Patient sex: F
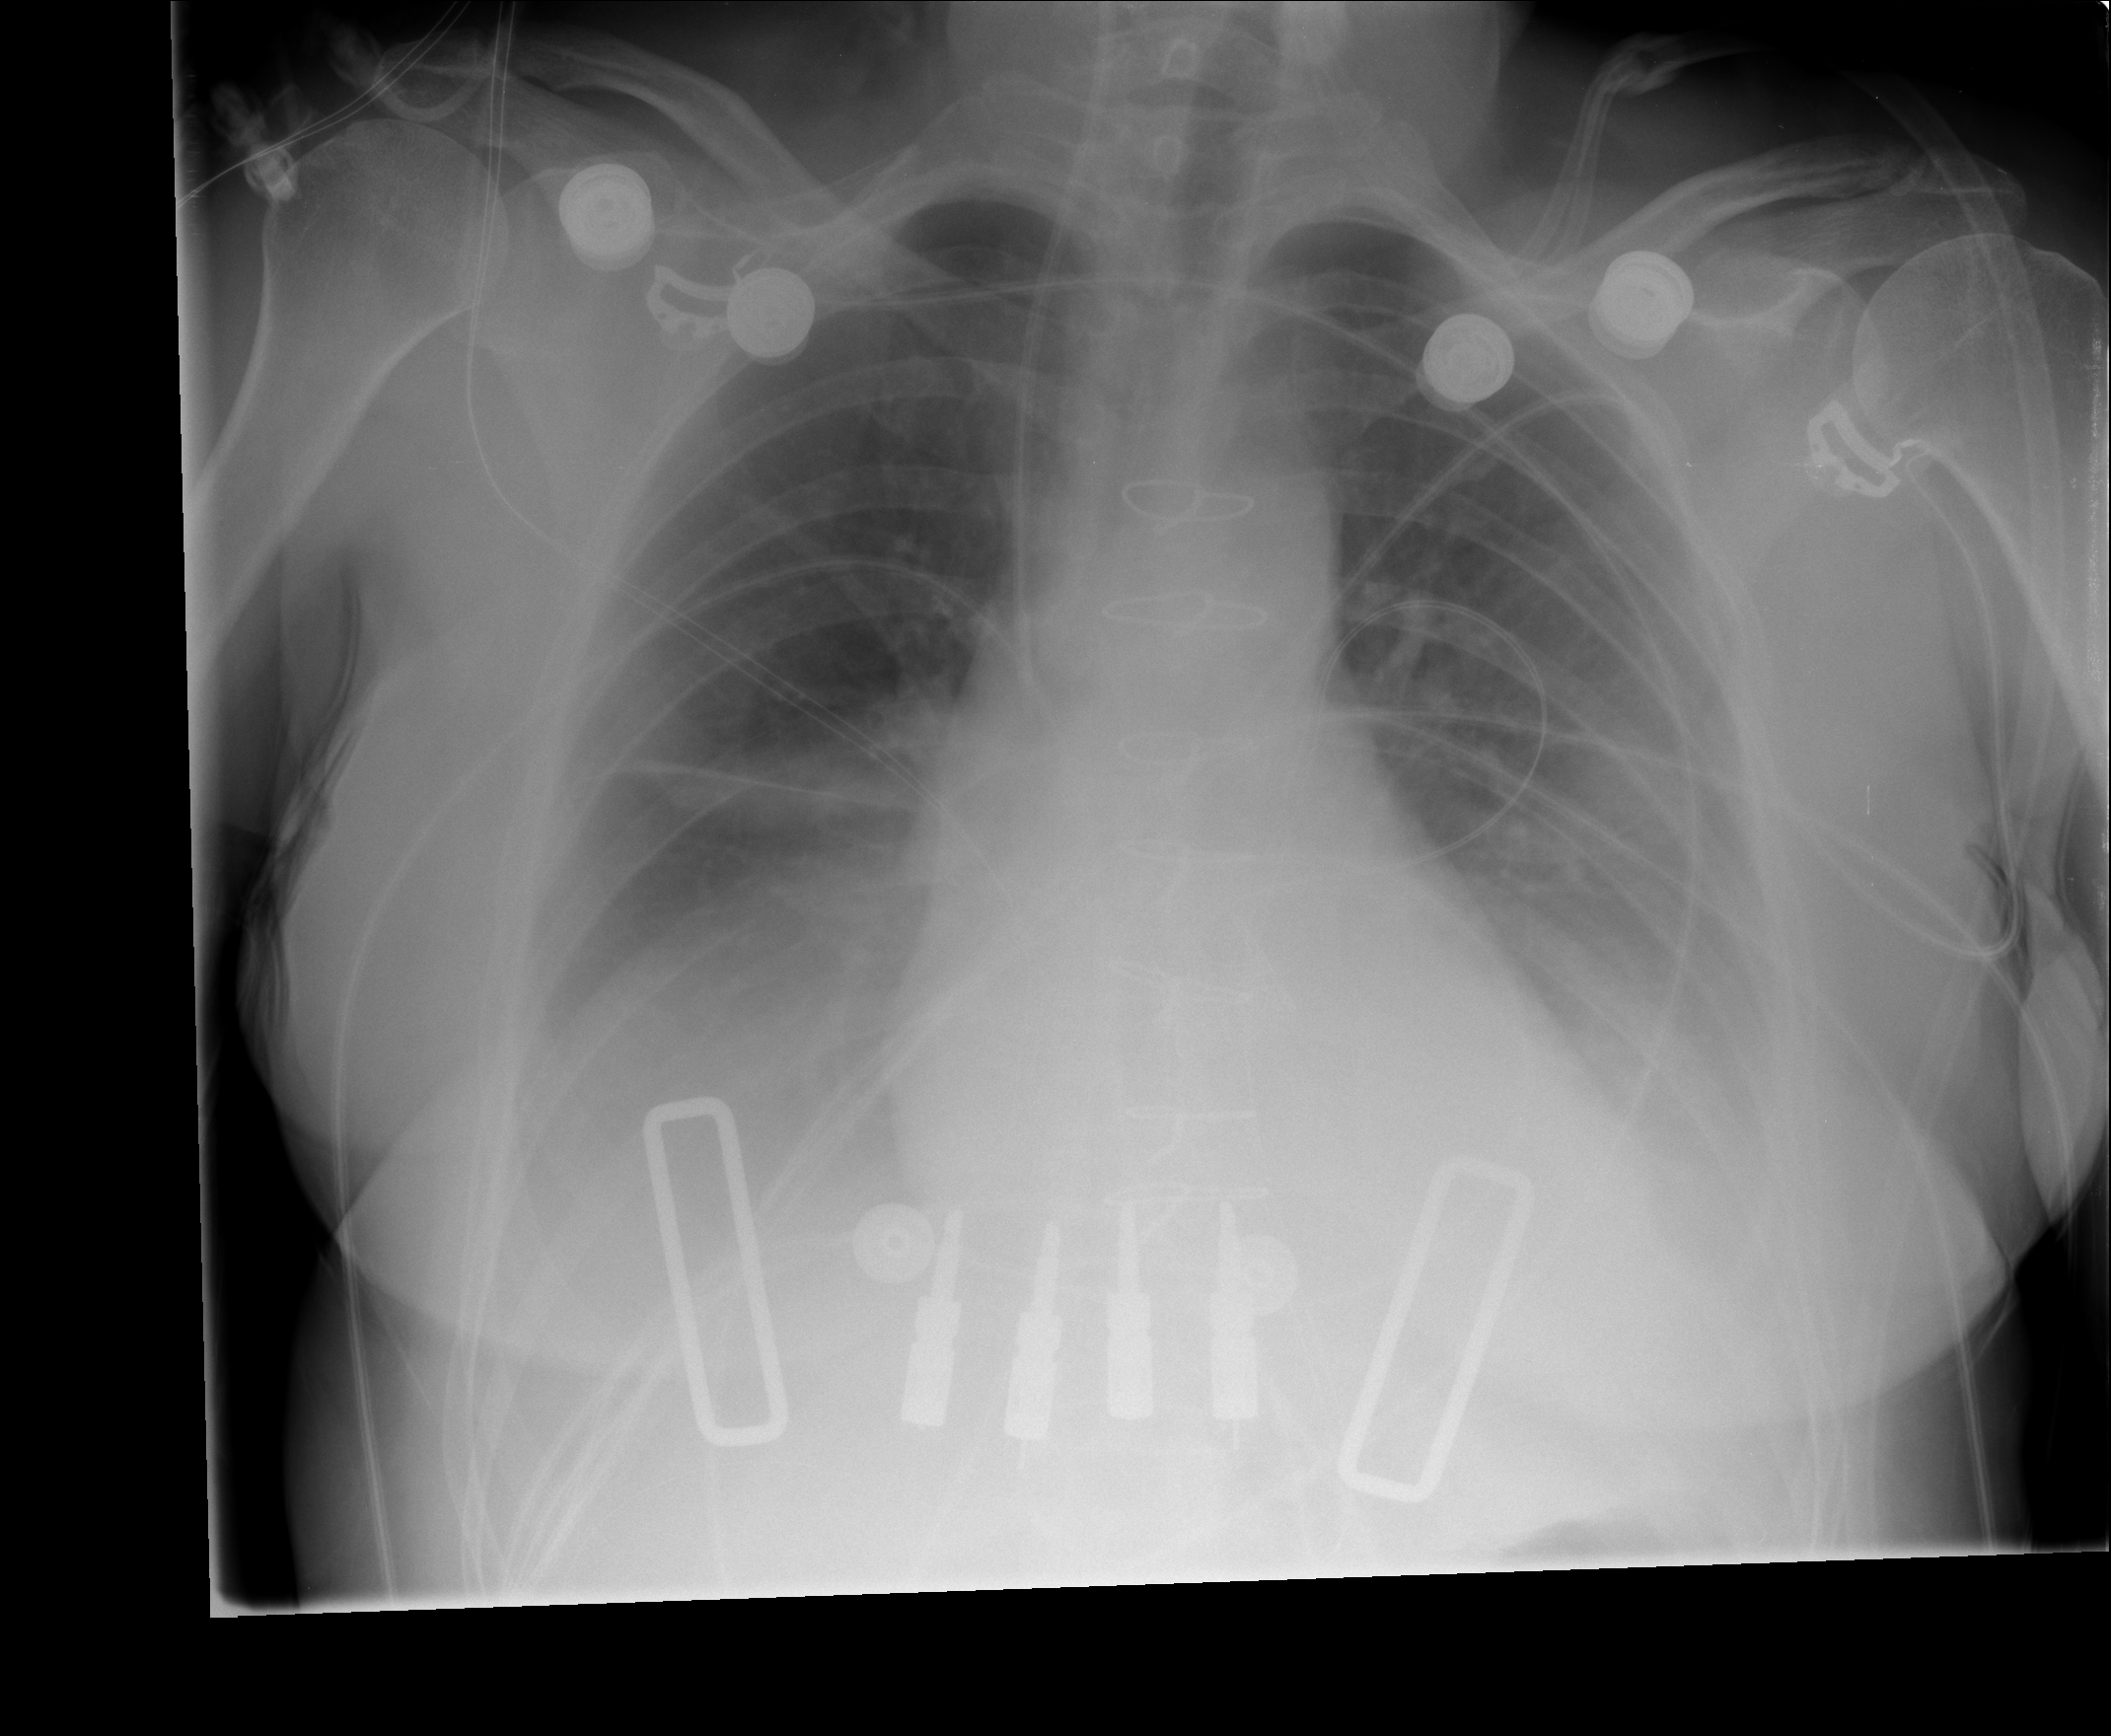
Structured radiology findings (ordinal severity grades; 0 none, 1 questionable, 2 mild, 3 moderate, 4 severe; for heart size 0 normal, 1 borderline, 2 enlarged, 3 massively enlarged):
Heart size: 0
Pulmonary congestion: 2
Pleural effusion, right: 2
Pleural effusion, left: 2
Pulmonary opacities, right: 0
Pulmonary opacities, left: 0
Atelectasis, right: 2
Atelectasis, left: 2